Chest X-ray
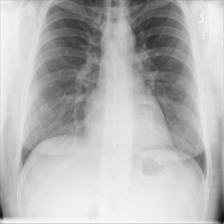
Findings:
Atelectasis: negative
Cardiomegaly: negative
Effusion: negative
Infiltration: negative
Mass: negative
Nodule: negative
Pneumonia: negative
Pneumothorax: negative
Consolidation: negative
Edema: negative
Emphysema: negative
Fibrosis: negative
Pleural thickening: negative
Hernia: negative